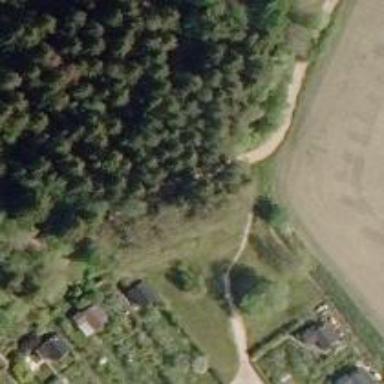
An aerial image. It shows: Bridleway.